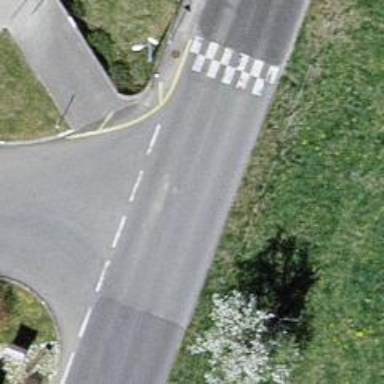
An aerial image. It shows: Tertiary road.